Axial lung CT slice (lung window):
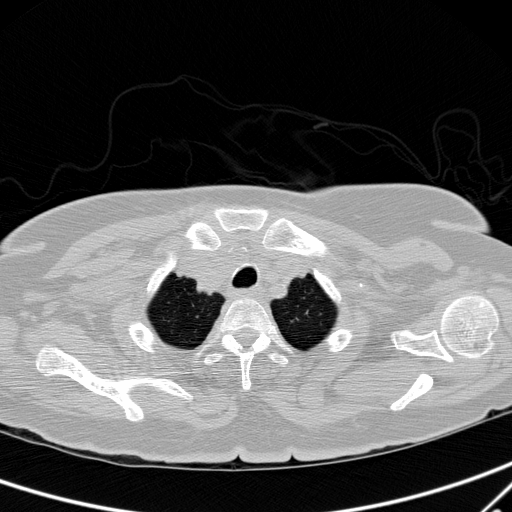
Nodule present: no